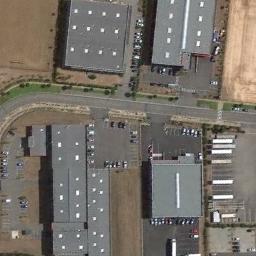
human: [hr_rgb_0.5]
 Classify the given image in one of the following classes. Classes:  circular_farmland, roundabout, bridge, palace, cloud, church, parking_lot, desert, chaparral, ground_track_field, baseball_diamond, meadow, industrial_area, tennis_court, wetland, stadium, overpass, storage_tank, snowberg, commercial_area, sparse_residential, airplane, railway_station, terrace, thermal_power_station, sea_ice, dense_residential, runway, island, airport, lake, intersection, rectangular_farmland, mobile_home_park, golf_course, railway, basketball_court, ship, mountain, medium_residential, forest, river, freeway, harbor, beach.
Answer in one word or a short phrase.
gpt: industrial_area